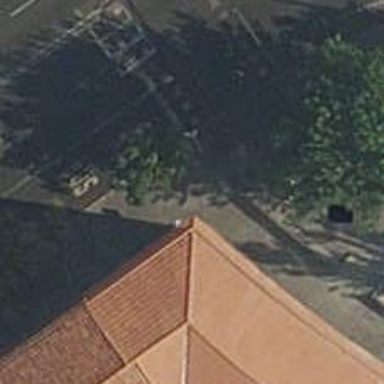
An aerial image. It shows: Post box.